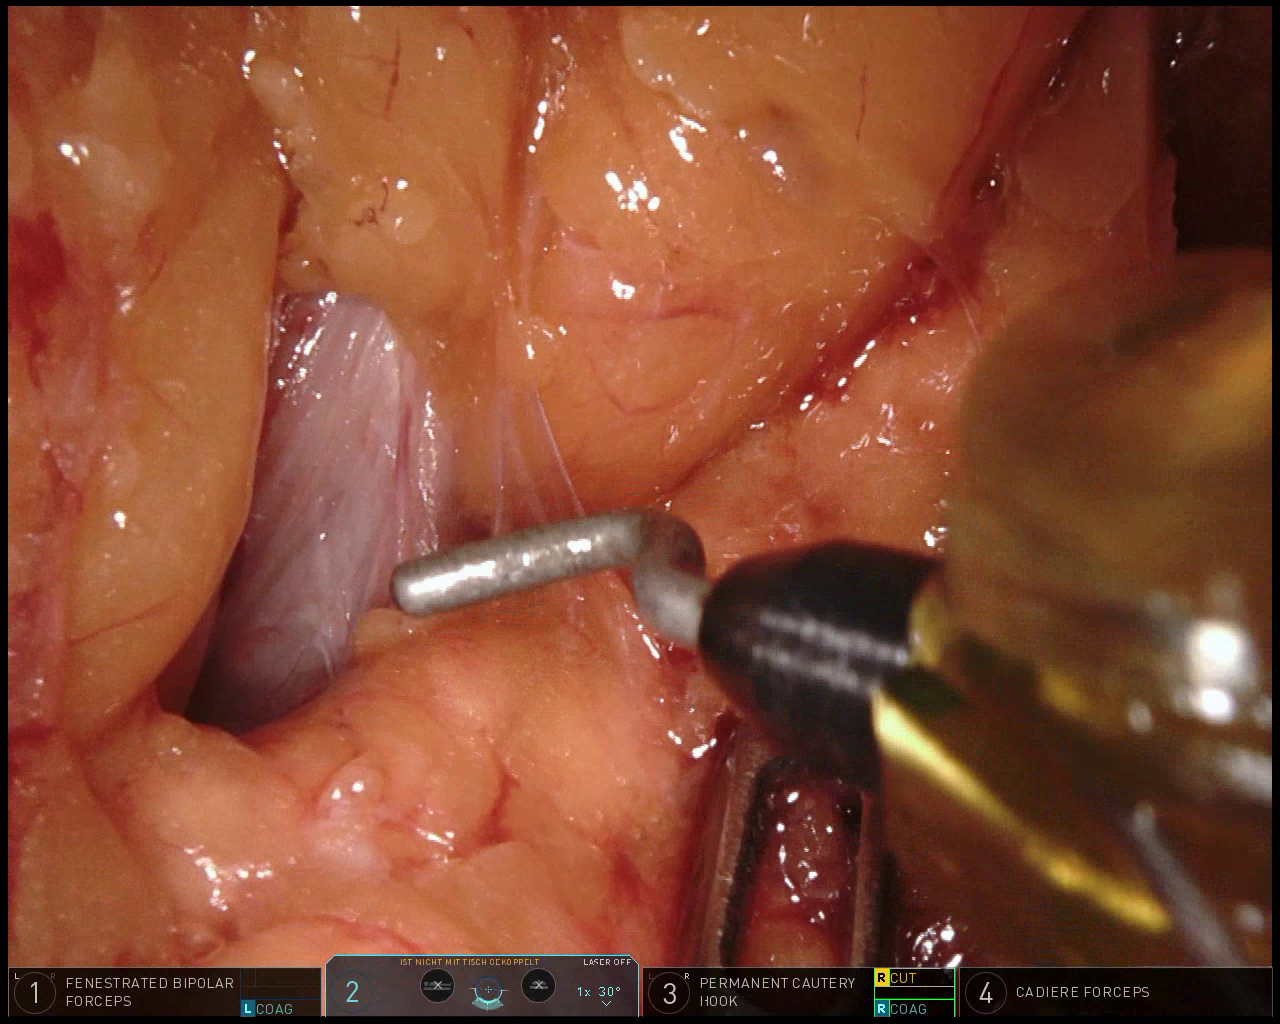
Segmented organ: stomach
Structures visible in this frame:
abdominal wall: no
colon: no
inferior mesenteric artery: no
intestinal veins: no
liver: no
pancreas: yes
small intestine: no
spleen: no
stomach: yes
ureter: no
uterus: no
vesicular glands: no